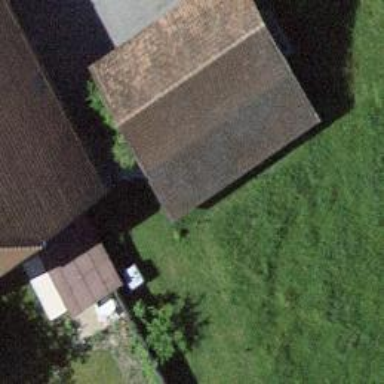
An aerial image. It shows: Rural barn.